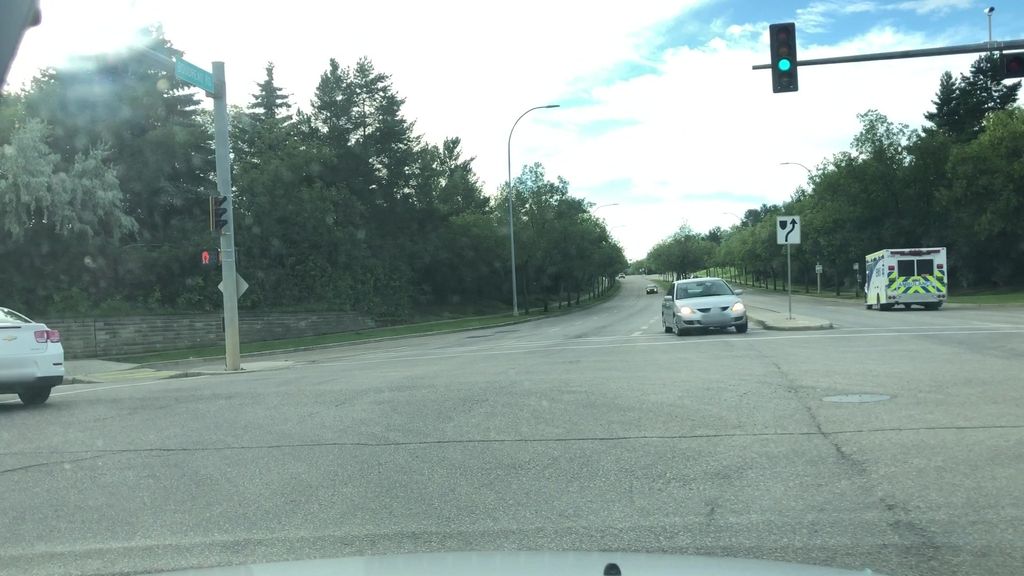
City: edmonton